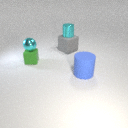
large gray rubber cube to the left of large blue rubber cylinder